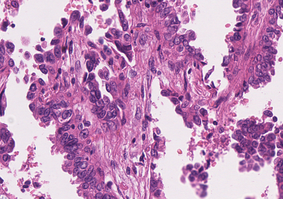
Tumor epithelial tissue: yes
Tumor-associated stroma tissue: yes
Normal tissue: no